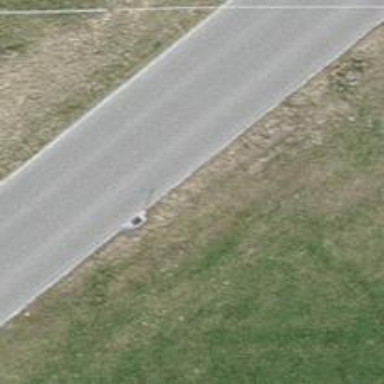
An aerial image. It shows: Tertiary road.